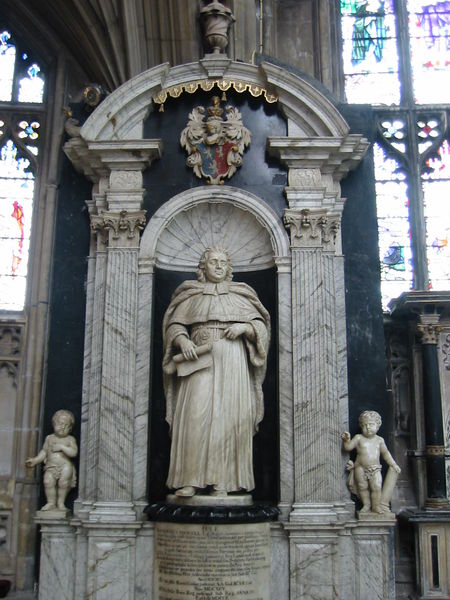
Titel: Kathedrale von Gloucester
Standort: Gloucester, Kathedrale (EU - GB)
Schlagwörter: mann, umhang, weiß, fenster, marmor, schwarz, säulen, rot, barock, sockel, porträt, kirche, gold, innen, gotik, locken, rokoko, engel, putto, skulptur, schrift, pilaster, bischof, könig, papst, tafel, inschrift, nische, bayern, dom, denkmal, text, ganzkörper, wappen, grab, heiliger, schriftrolle, muschel, london, putten, urne, ornat, lambrequin, grabmal, arkanthus, sakralarchitektur, korinthische kapitelle, epitaph, verkröpft, iengland